Field crop: maize
Growth stage: 2
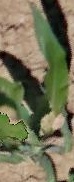
Species: maize